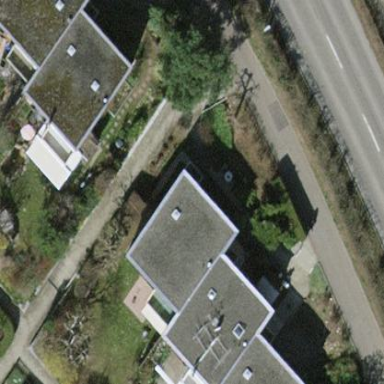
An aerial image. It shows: Terrace building.